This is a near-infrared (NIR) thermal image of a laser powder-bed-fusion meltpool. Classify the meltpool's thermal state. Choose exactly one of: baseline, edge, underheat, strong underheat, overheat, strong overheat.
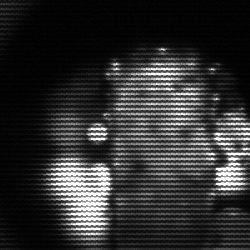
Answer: strong underheat